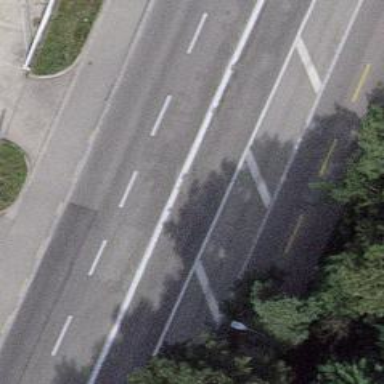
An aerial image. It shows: Primary highway with asphalt surface and designated cycle lane.